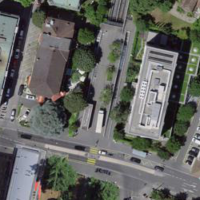
EUNIS habitat code: 54
Species observed at this site:
Viburnum tinus
Cedrus deodara
Prunus mahaleb
Cotinus coggygria